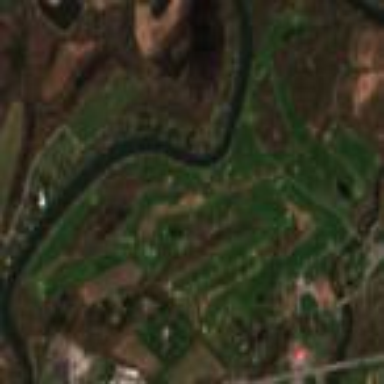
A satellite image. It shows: Golf course surrounded by greenery.